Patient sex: F
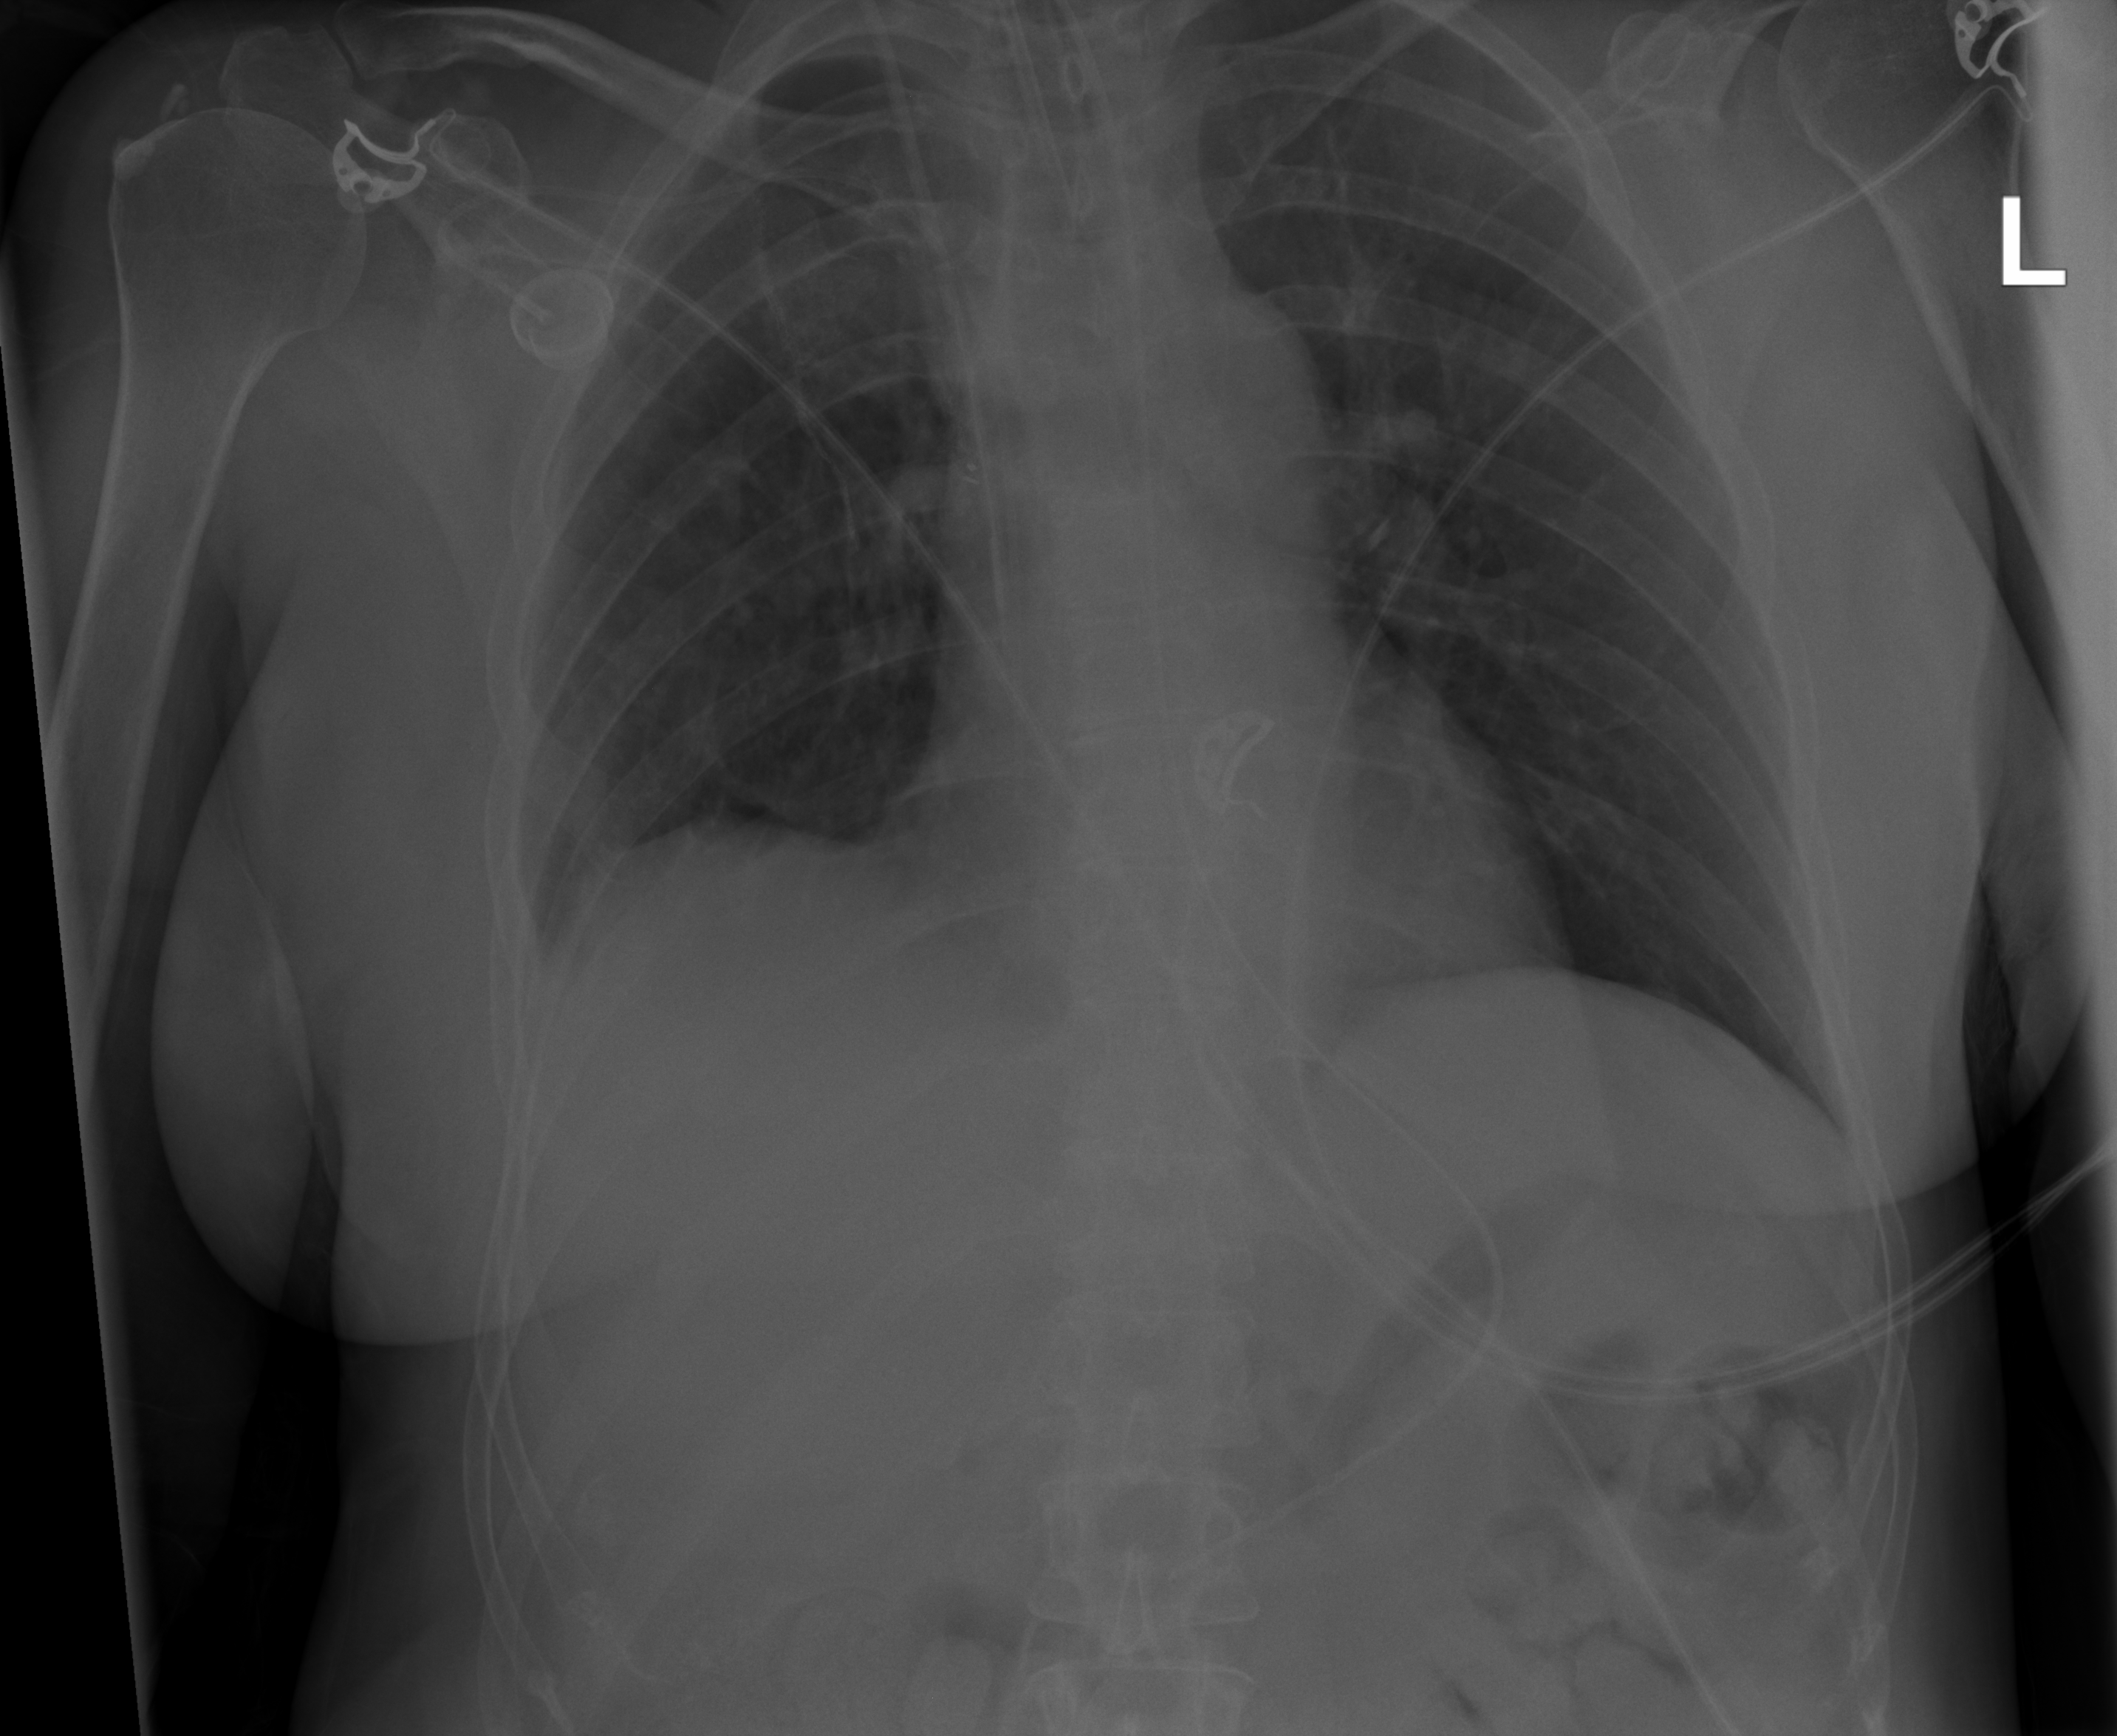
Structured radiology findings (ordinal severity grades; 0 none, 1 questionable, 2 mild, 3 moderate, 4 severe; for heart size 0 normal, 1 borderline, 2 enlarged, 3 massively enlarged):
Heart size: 0
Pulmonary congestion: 0
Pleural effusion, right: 0
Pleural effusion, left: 0
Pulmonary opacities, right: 0
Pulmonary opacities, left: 0
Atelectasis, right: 2
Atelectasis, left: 0